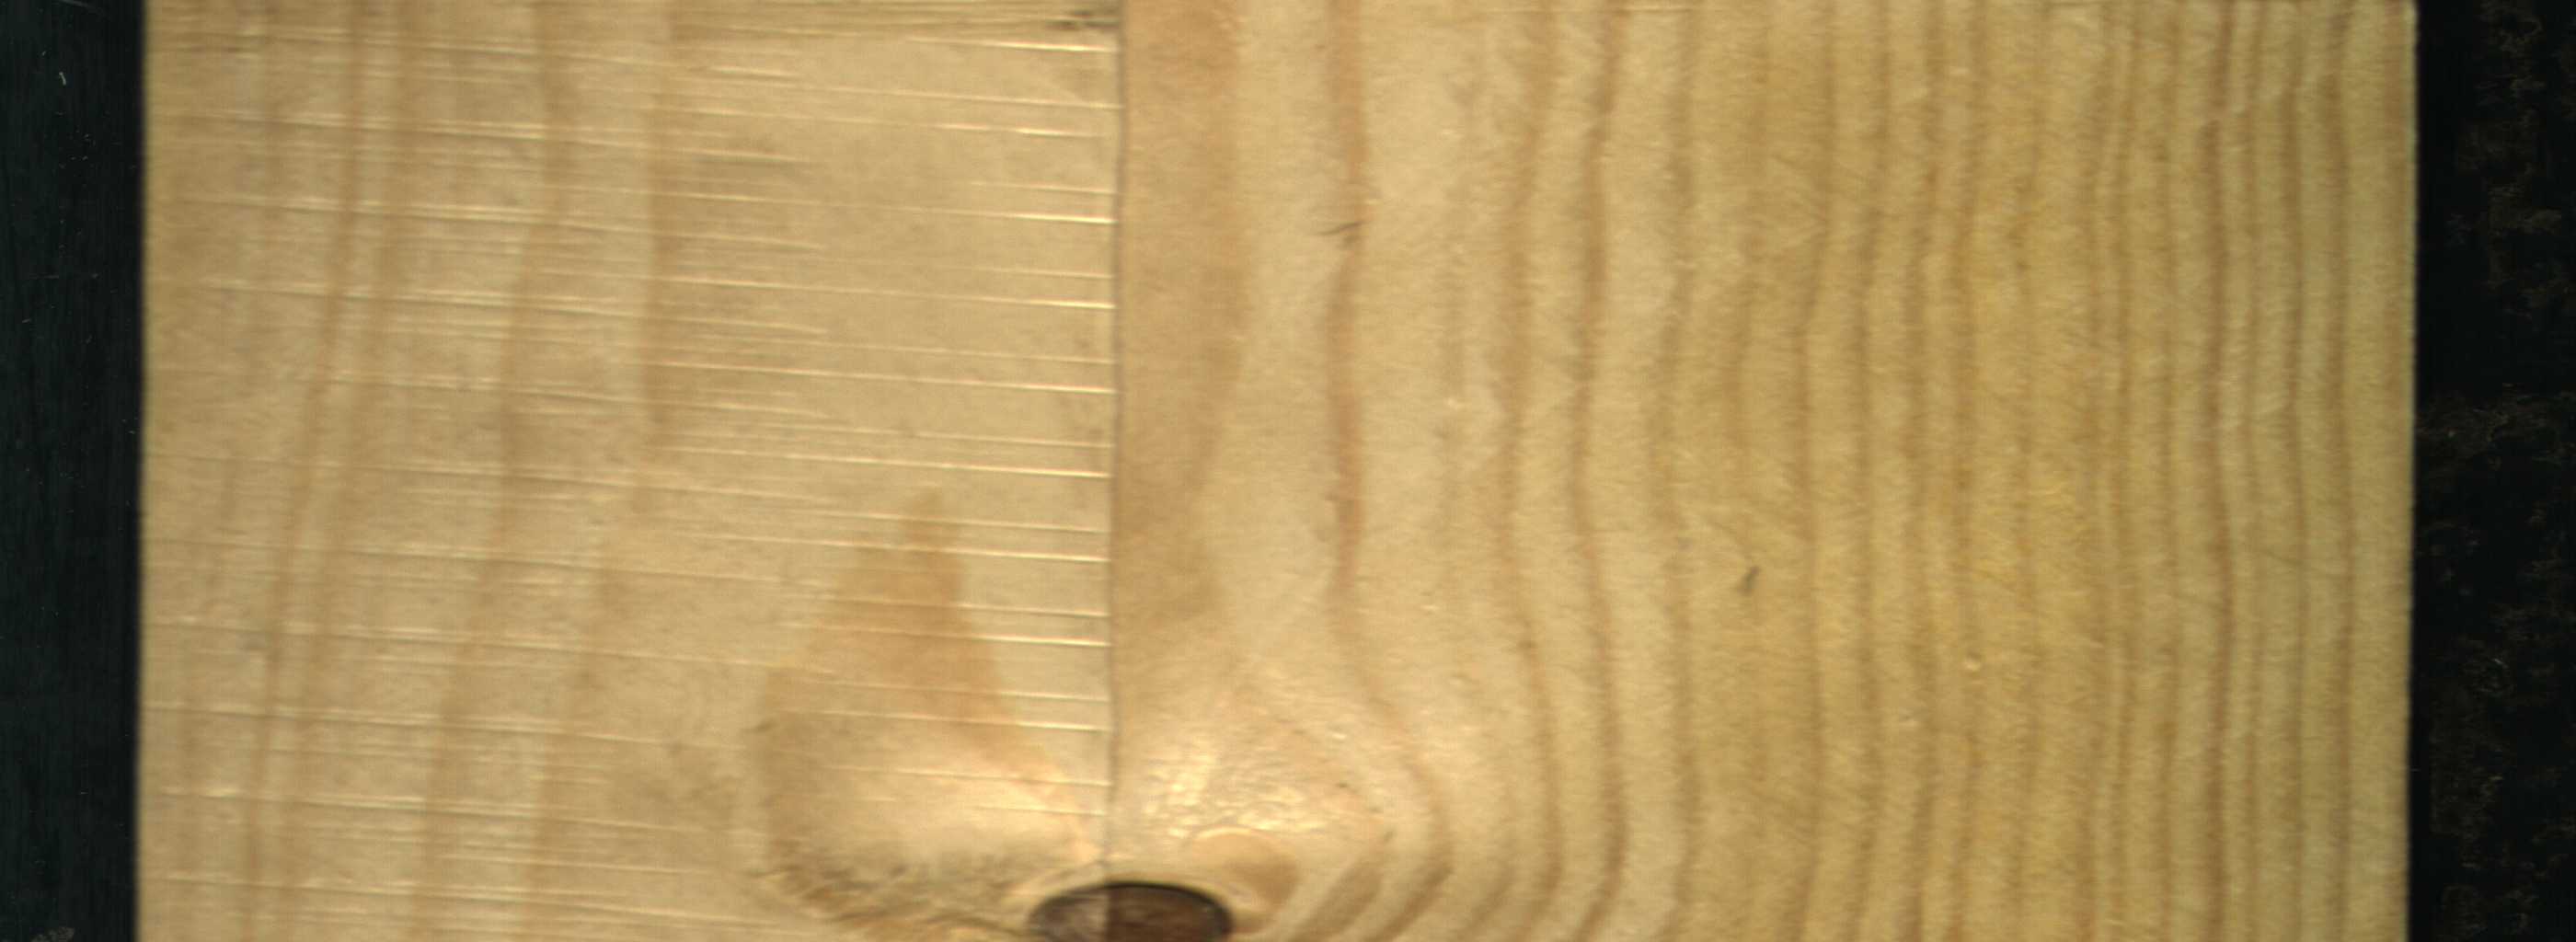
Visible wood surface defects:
Dead_Knot